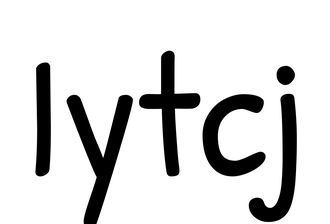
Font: PatrickHand-Regular